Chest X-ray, PA view. Patient: 51 years old, sex F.
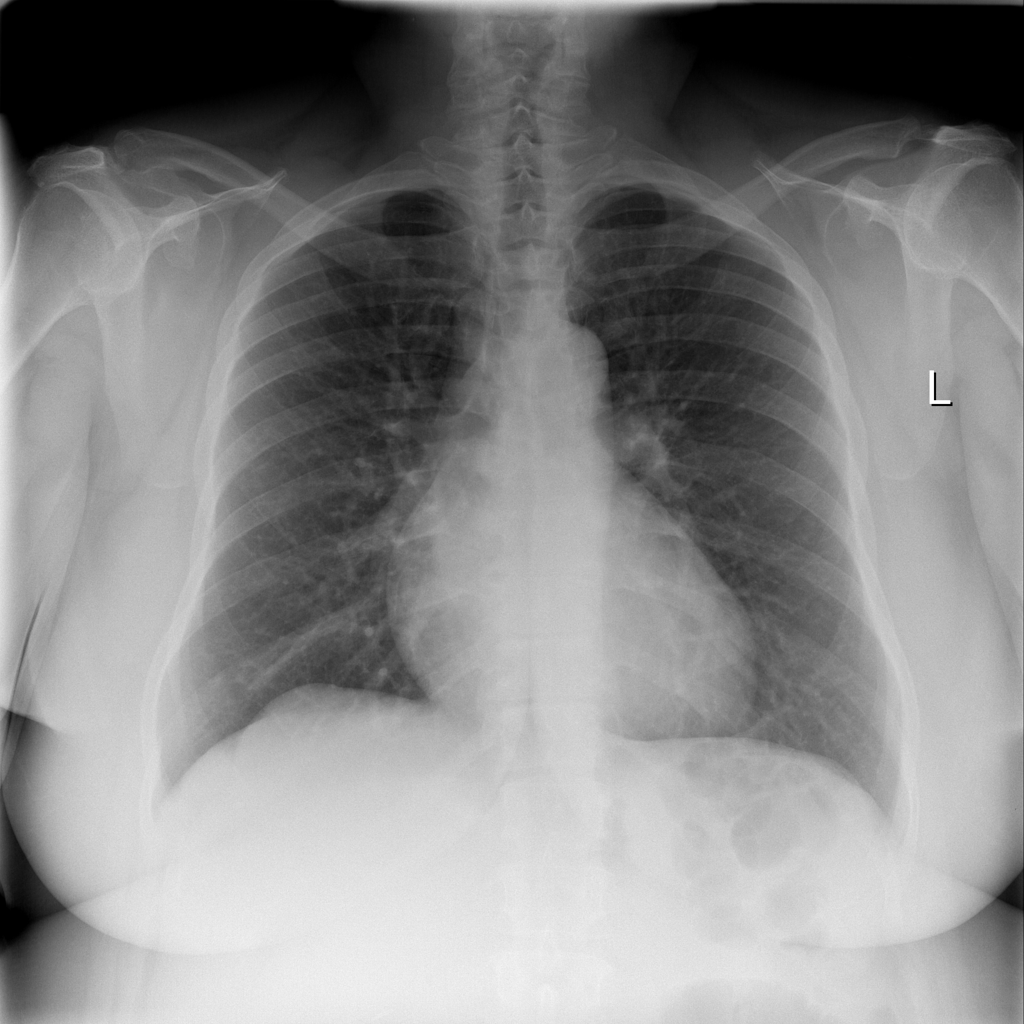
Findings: No Finding